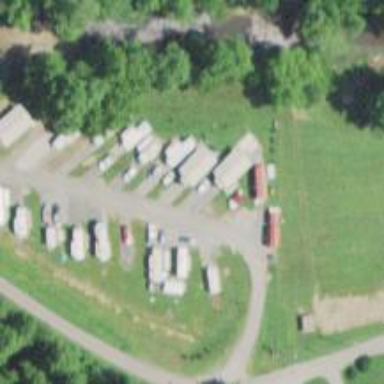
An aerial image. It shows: Residential area known as trailer park.